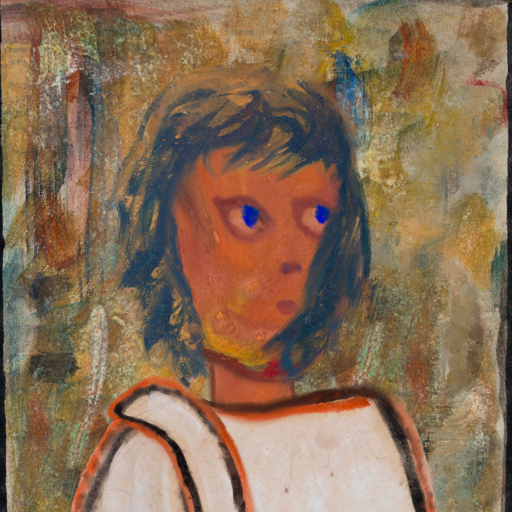
Background: Pipe, Head And Neck Side: Mother_And_Son_Son, Face Side: Mother_And_Son_Mother, Bust: Roy_Bahadur, Hair Side: In_The_Sun, Head Accessory: Blank, Second Necklace: Blank, Necklace: Blank, Baby: Blank